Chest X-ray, AP view. Patient: 23 years old, sex F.
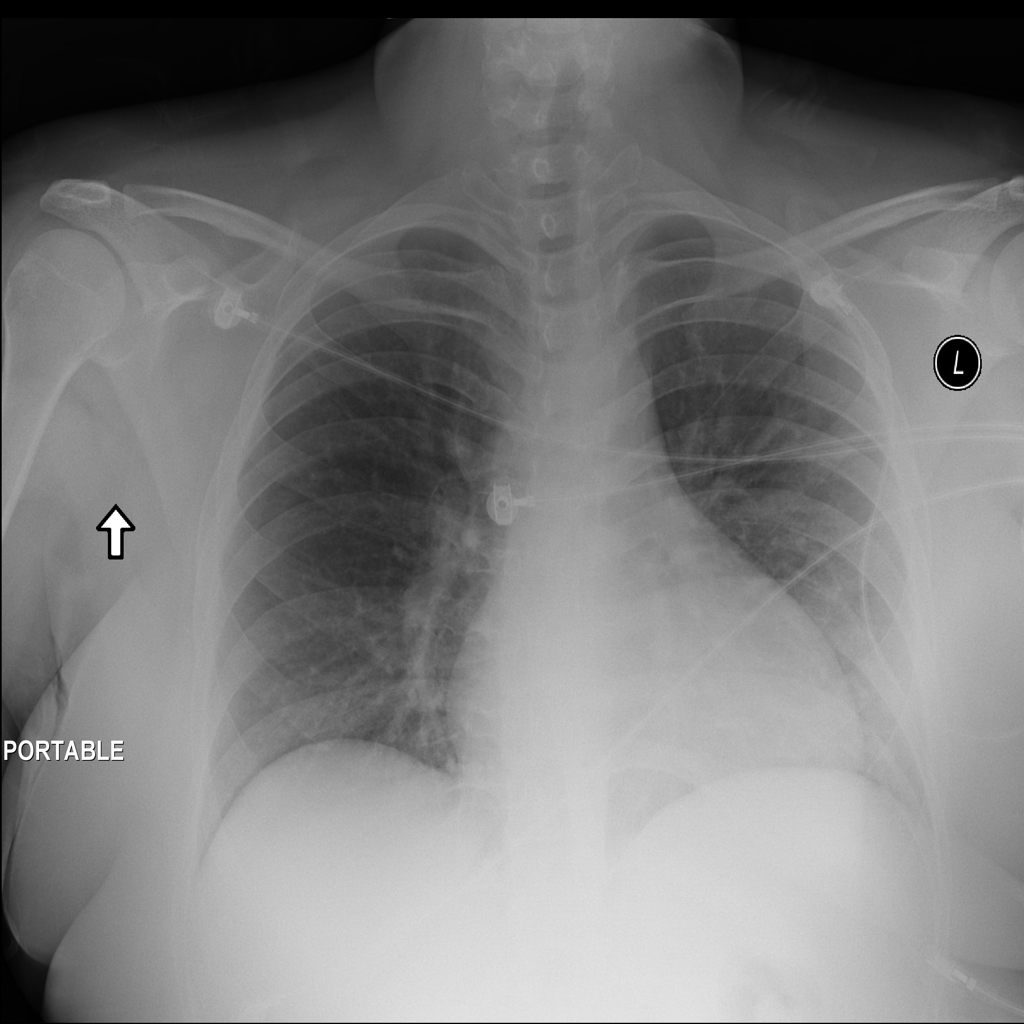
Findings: Atelectasis, Cardiomegaly